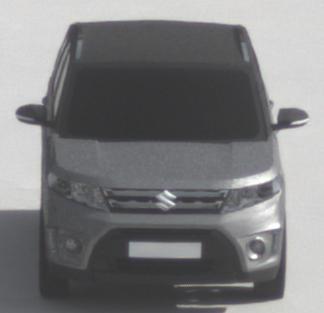
Make: Suzuki
Model: Vitara 1.6
Detailed model: Vitara (LY)
Model produced from: 2015/04
Model produced until: 2018/08
Doors: 5
Color: gray
Road condition: dry road
Daytime: morning or afternoon
Contrast: low contrast